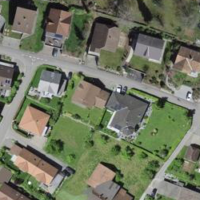
EUNIS habitat code: 54
Species observed at this site:
Ranunculus repens